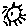
Label: sun